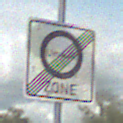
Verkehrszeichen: EndeUmweltzone
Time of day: Midday
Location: Outdoor (Suburban)
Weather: PartlyCloudy
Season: Summer
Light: Natural